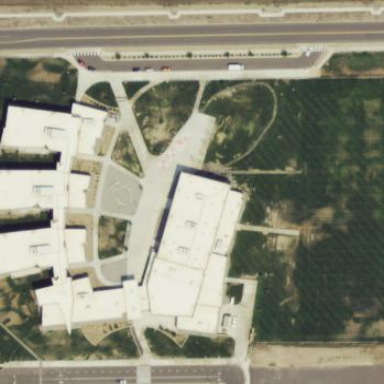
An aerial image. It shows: School building.